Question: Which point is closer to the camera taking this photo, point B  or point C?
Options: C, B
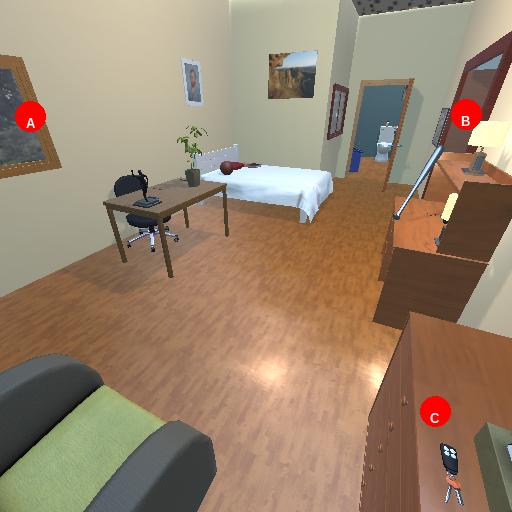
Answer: C